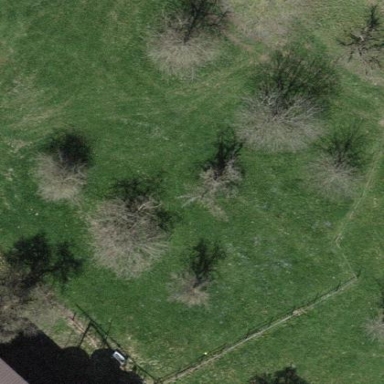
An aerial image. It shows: Orchard.